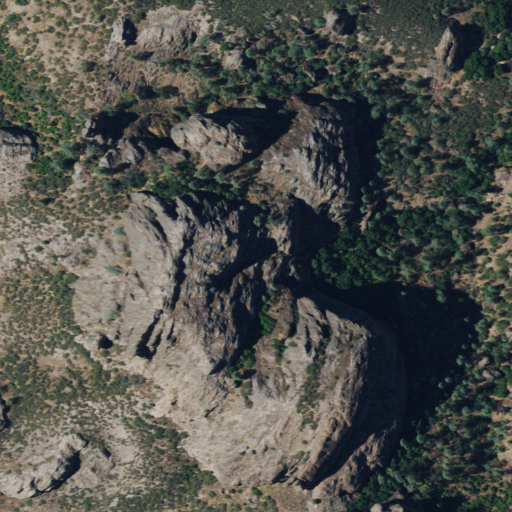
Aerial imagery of cliff(s) in California named Resurrection Wall containing shrub, evergreen forest, mixed forest, and grassland